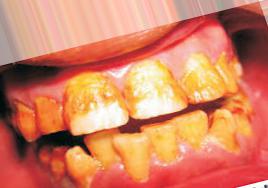
Condition: Tooth Discoloration